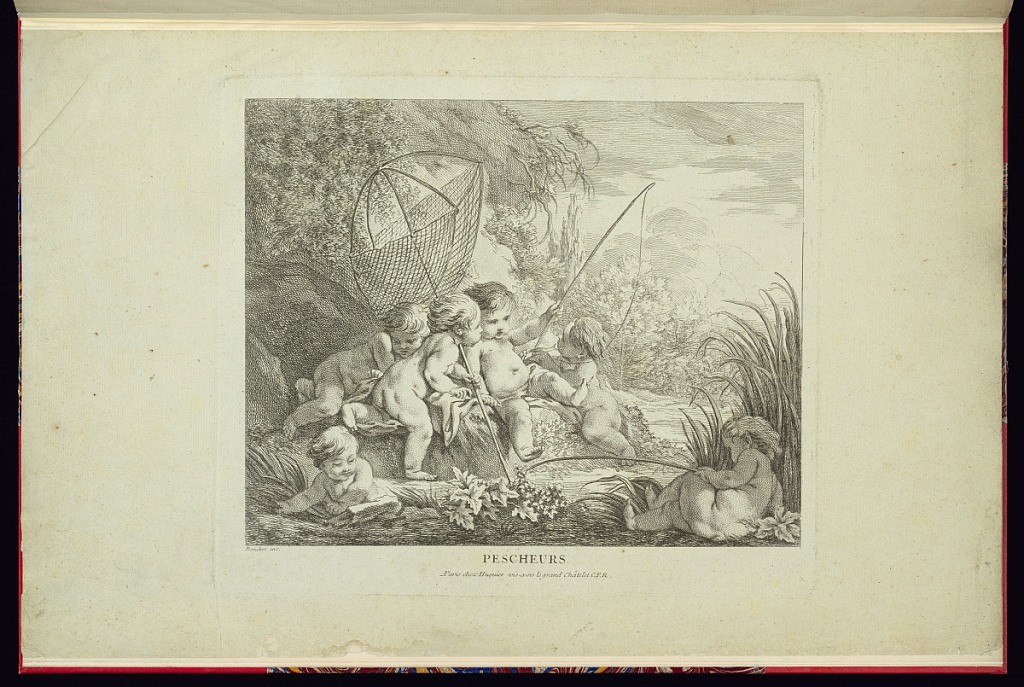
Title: PESCHEURS
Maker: François Boucher, French, 1703–1770
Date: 1738
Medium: Etching and engraving on laid paper
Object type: Print
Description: A group of six putti fishing by a river in a landscape. Two of them hold fishing rods, while a third holds a net. One of the putti appears to be climbing out of the water to the left. The plate is titled and signed.